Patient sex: F
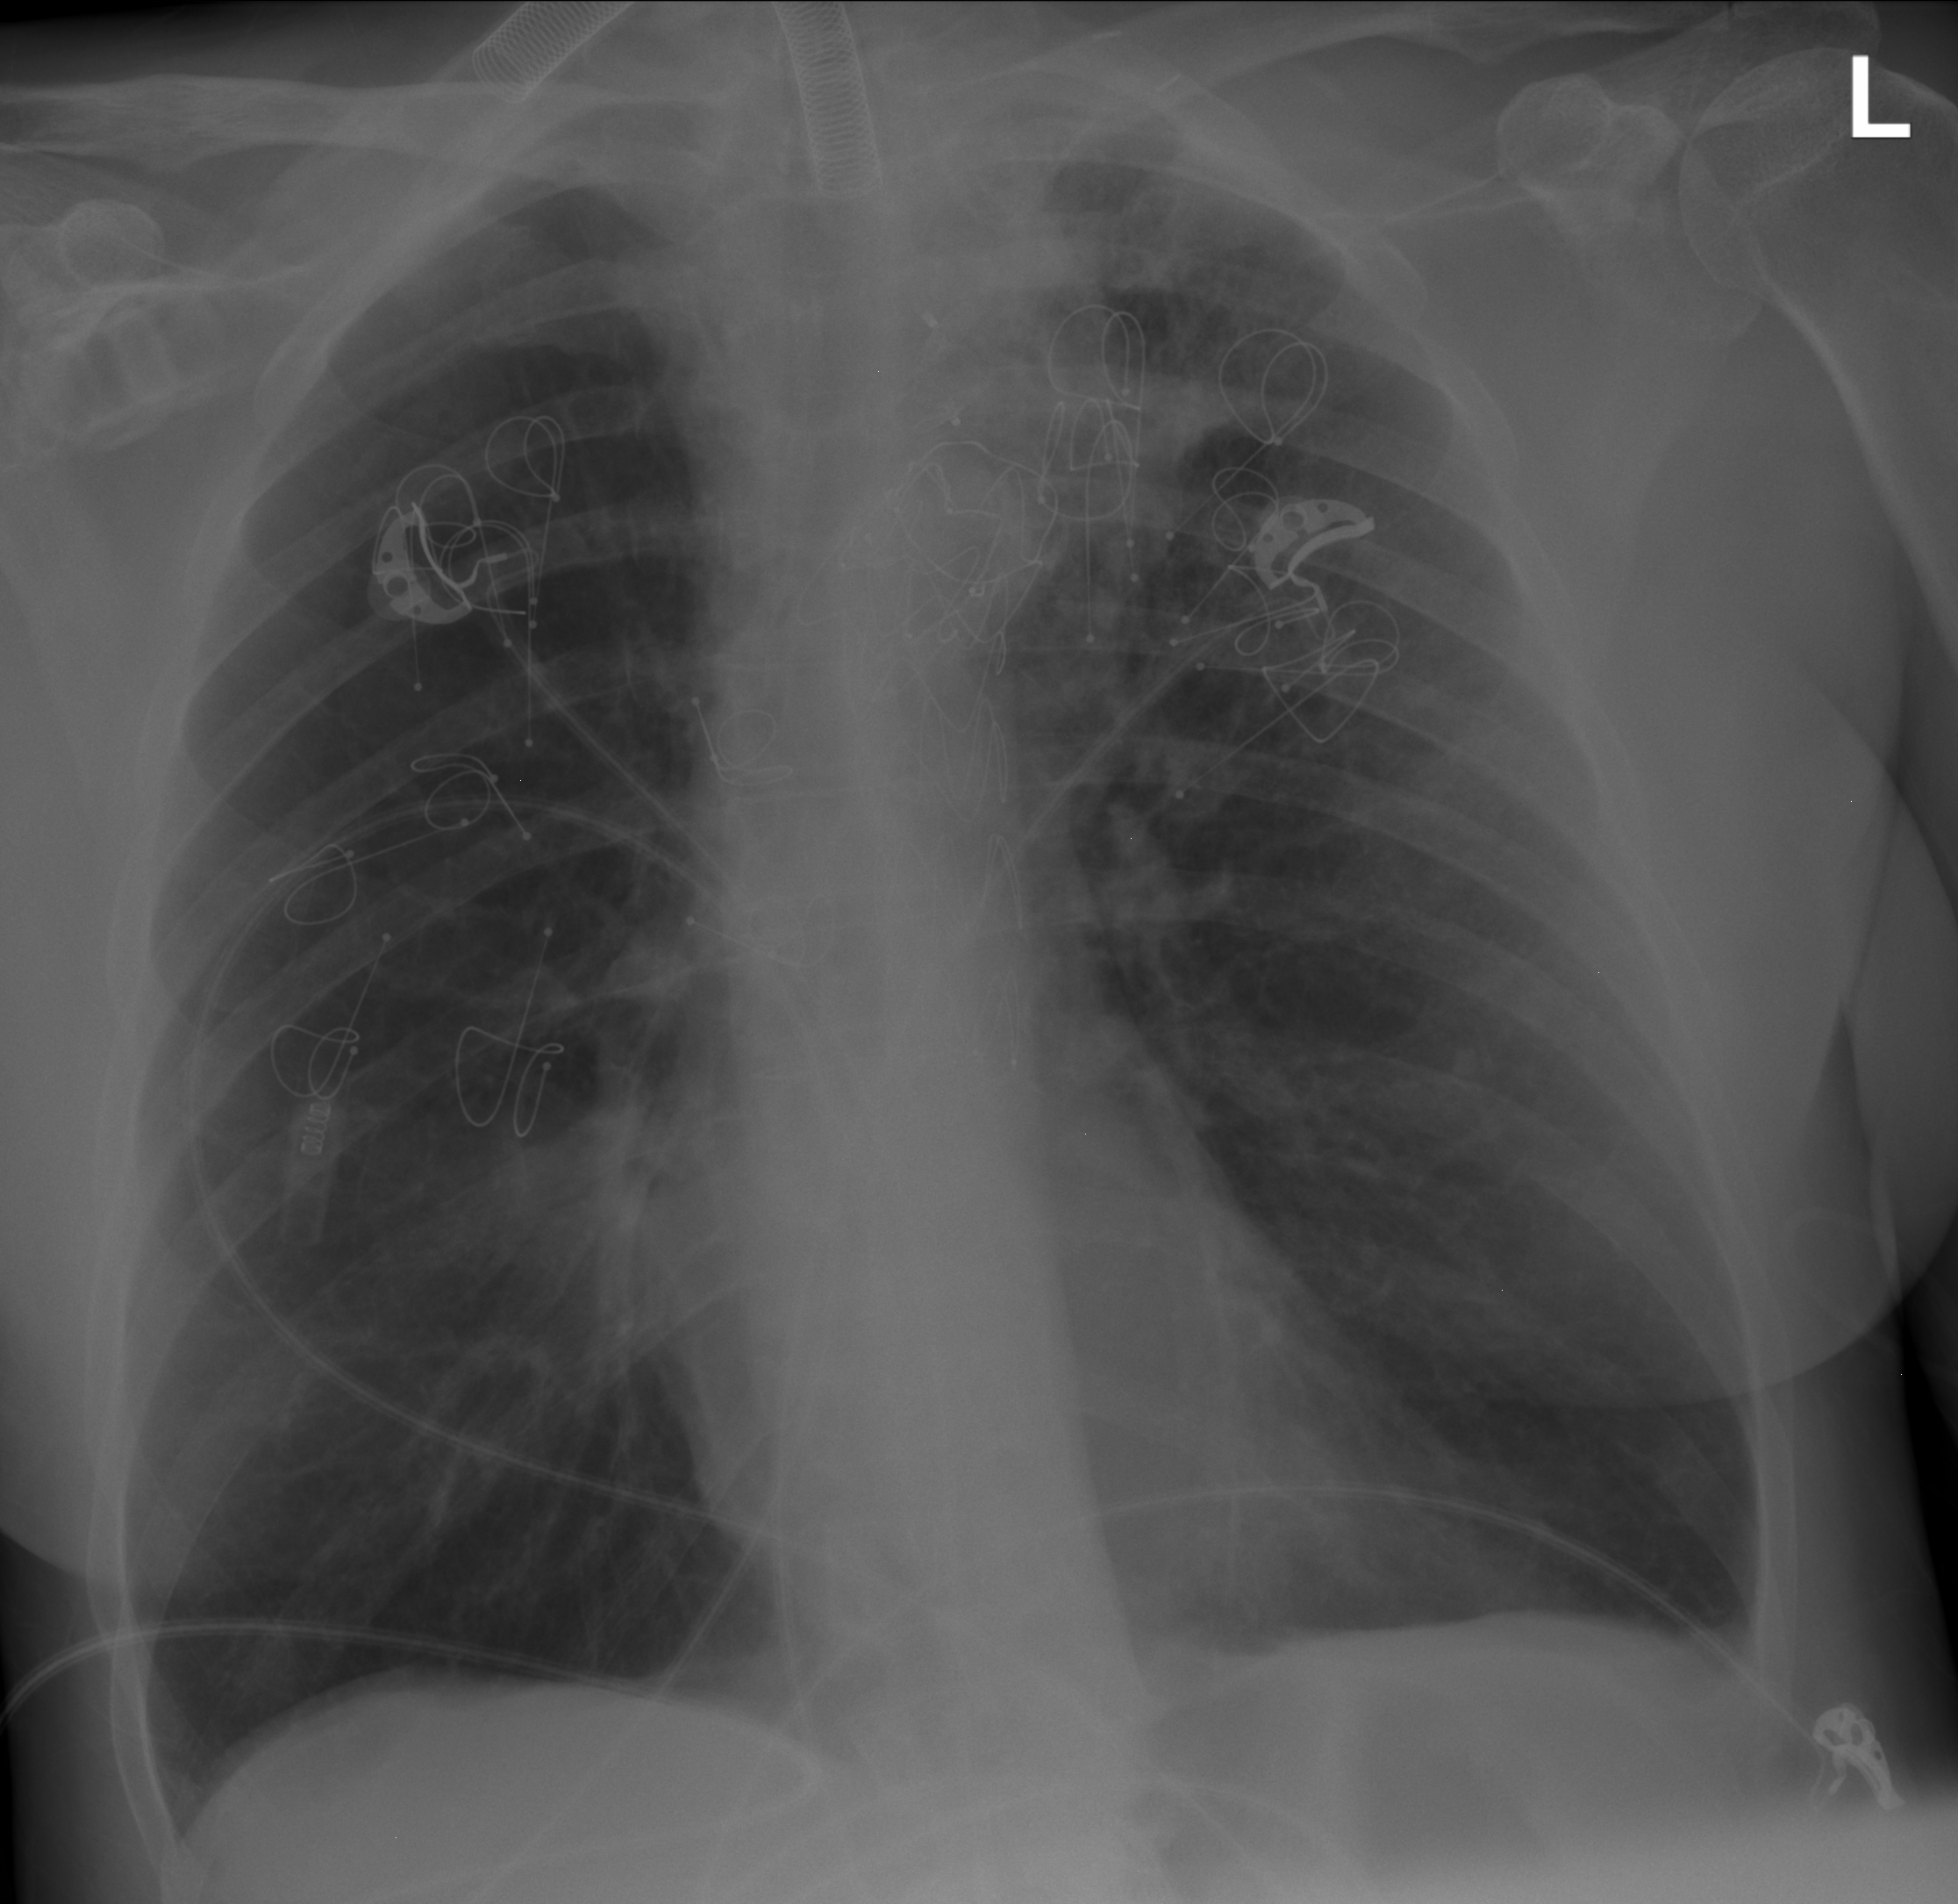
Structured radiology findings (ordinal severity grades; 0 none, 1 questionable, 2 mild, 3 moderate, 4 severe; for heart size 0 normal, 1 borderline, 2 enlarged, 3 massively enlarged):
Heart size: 0
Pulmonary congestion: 0
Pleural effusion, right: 0
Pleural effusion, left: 1
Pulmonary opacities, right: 0
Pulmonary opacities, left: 2
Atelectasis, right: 0
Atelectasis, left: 1